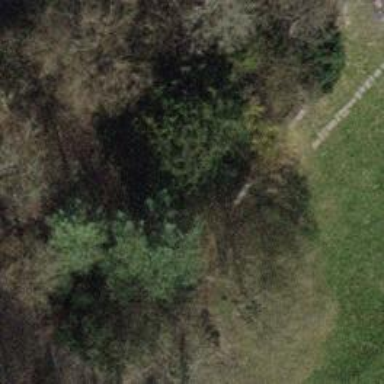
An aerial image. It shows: Brown bench.